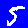
Digit: 5